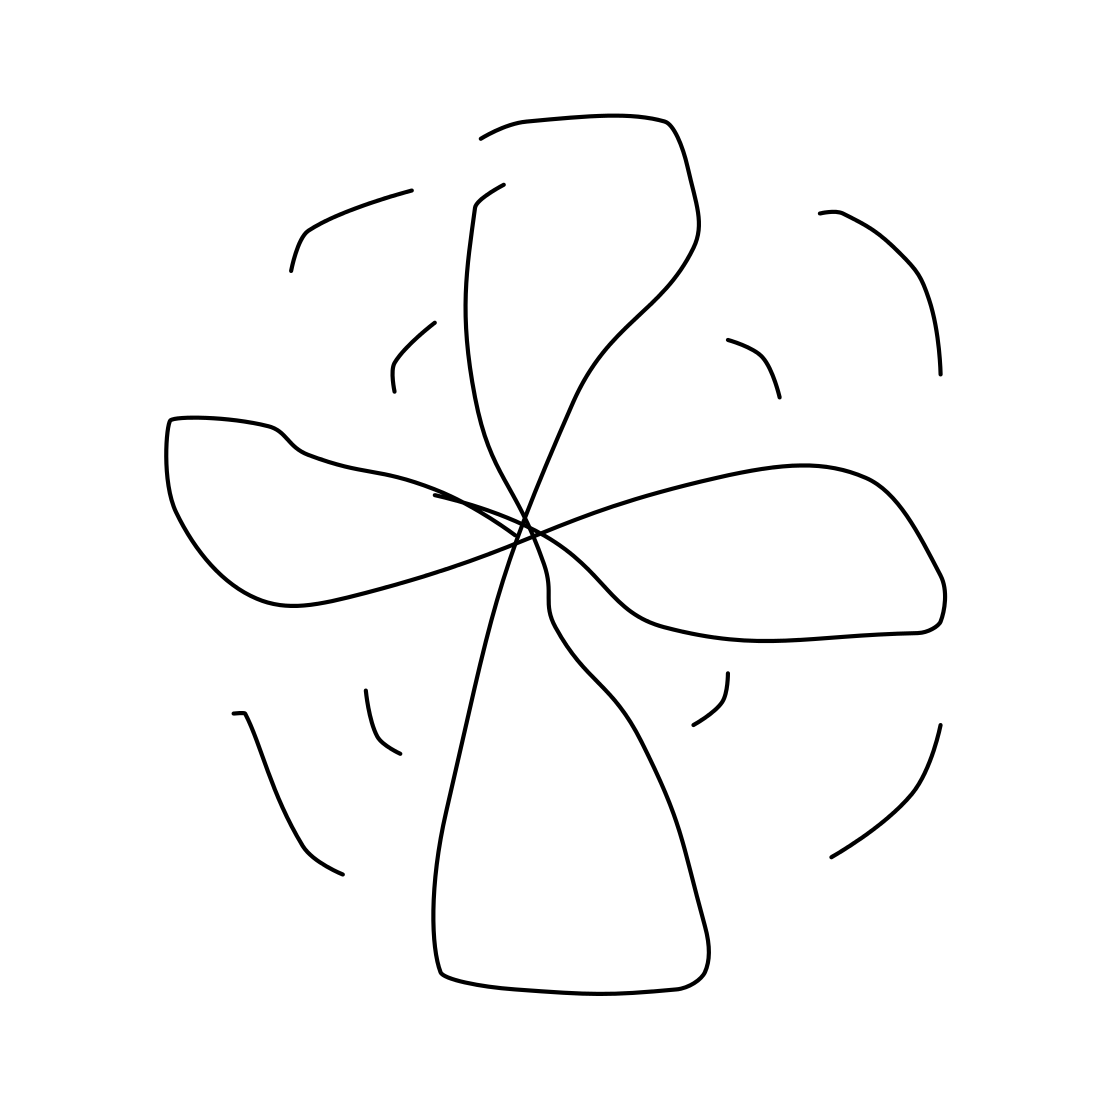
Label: fan